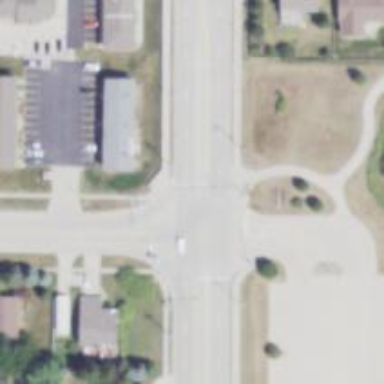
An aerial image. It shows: Marked crossing on path.